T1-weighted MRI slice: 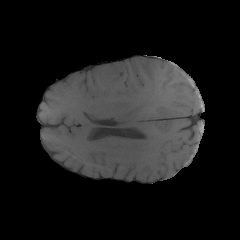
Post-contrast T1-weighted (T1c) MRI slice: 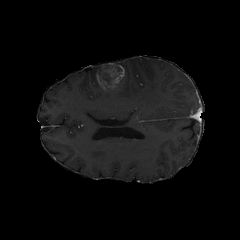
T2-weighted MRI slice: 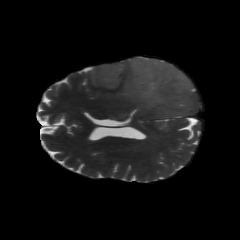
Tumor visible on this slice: yes